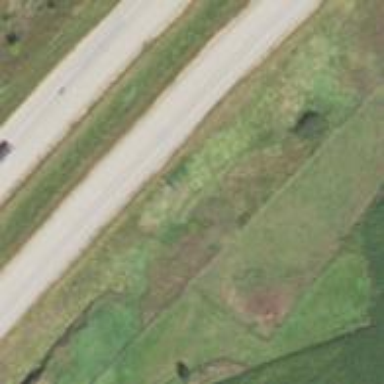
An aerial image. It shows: Motorway with motorroad.